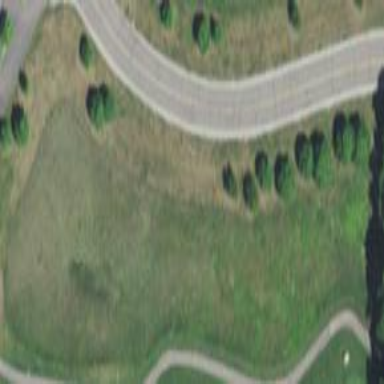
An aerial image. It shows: Rough area on grassy golf course.